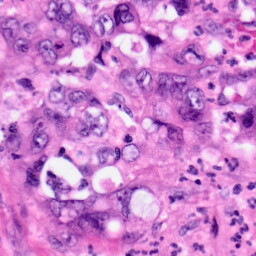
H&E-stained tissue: Pancreatic